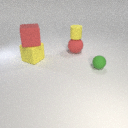
large yellow rubber cube below large red rubber cube